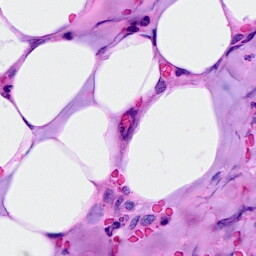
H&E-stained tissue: Breast